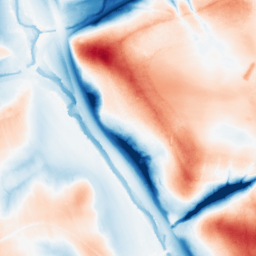
Category: classical
Decomposition family: gaussian_anisotropic
Decomposition parameters: sigma_x: 20
sigma_y: 20
Upsampling method: quadratic
Upsampling parameters: scale: 4
Upsampling scale: 4